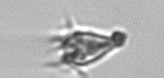
Label: Paratontonia_gracillima